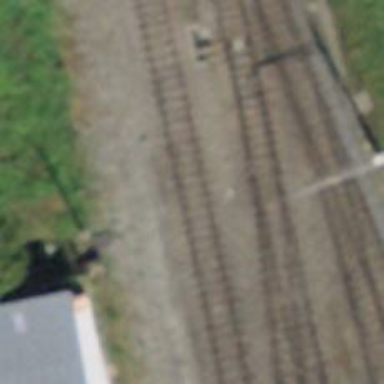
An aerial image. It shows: Railway siding with one electrified track and contact line.